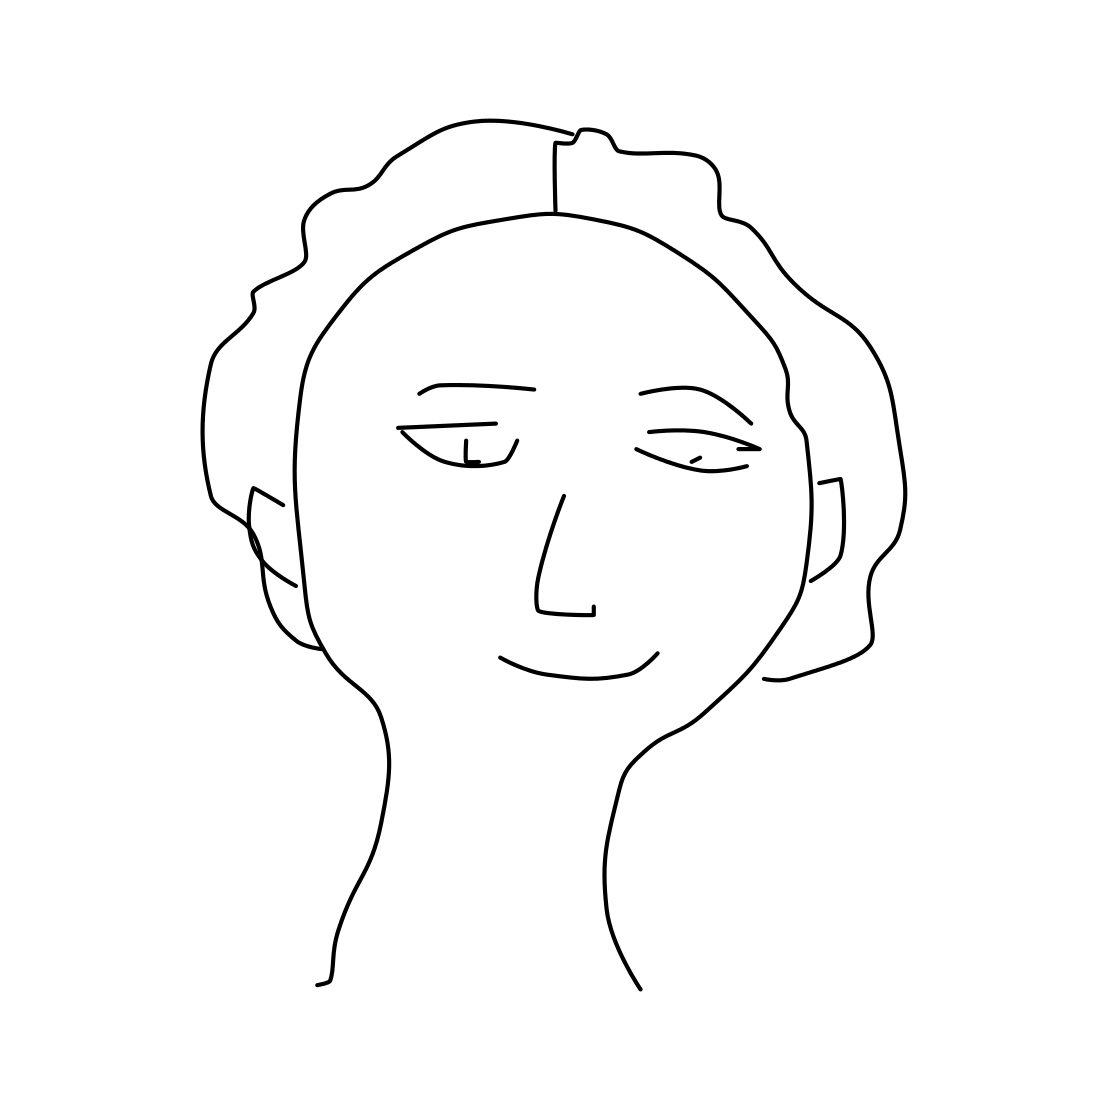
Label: head